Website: lowes
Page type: newsletter-management
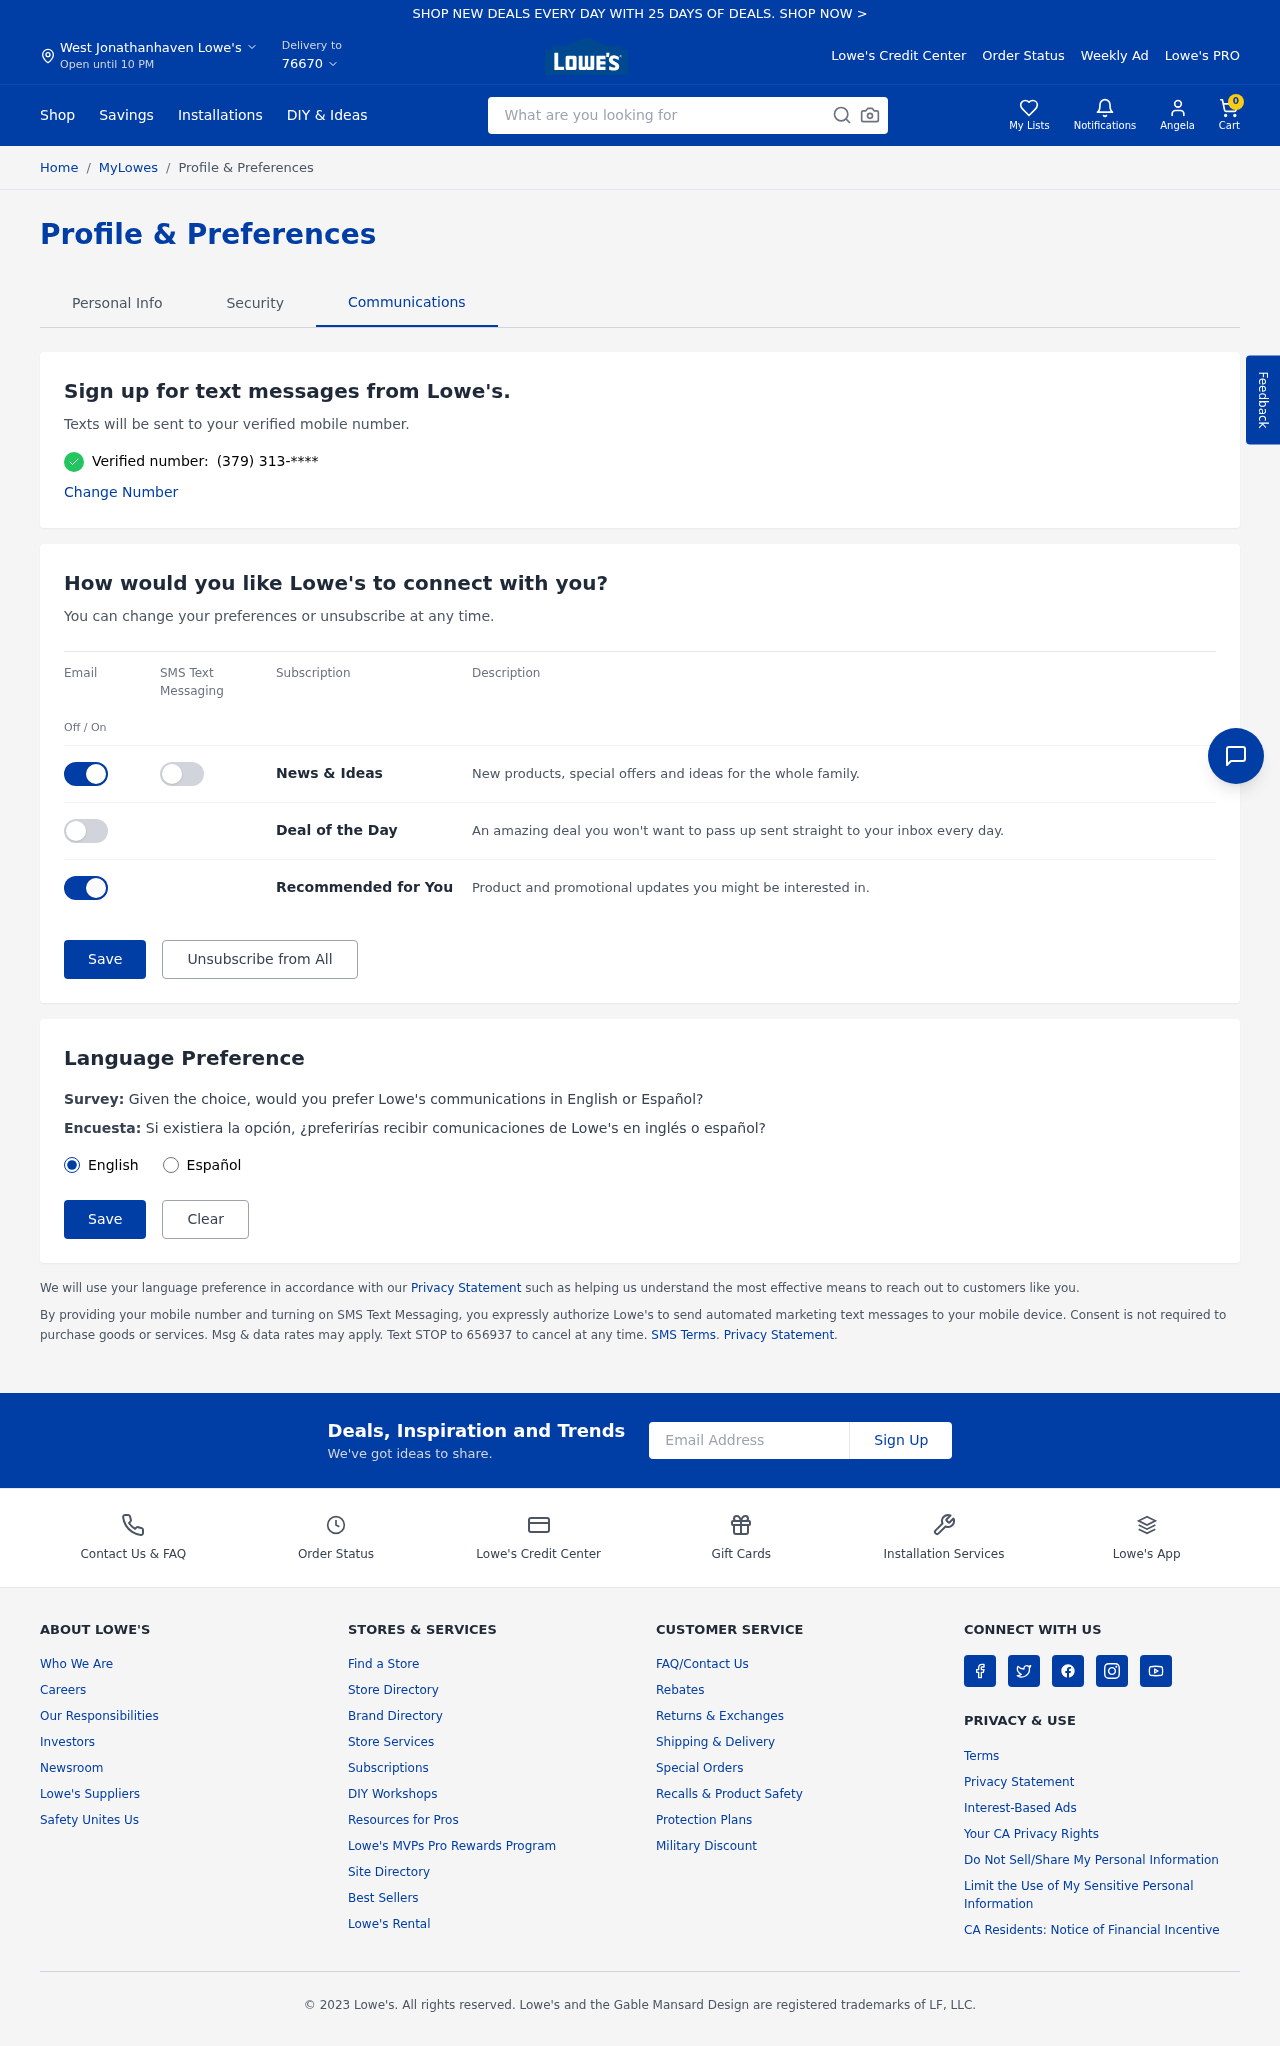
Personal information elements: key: PII_CITY
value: West Jonathanhaven
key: PII_EMAIL
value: angela.santiago@gmail.com
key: PII_FIRSTNAME
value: Angela
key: PII_POSTCODE
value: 76670
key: PII_PHONE
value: (379) 313
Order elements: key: ORDER_NUM_ITEMS
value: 0
Search elements: key: HEADER_SEARCH
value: What are you looking for